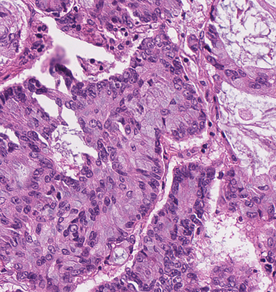
Tumor epithelial tissue: yes
Tumor-associated stroma tissue: yes
Normal tissue: no